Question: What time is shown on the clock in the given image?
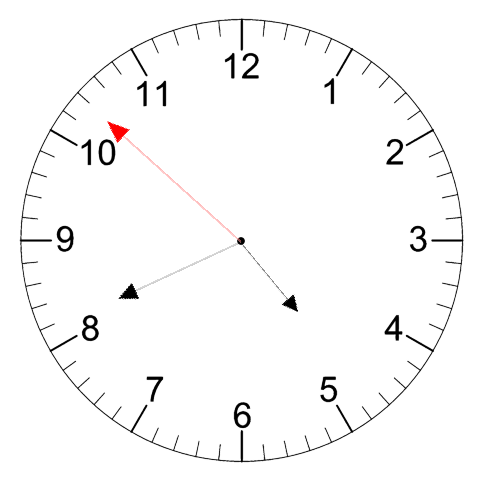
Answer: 04:40:52